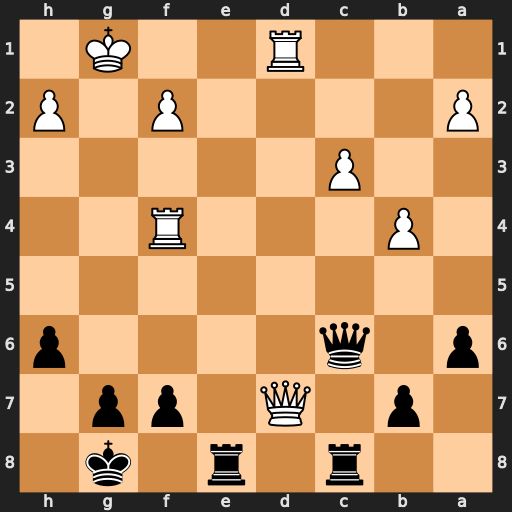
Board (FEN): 2r1r1k1/1p1Q1pp1/p1q4p/8/1P3R2/2P5/P4P1P/3R2K1
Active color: b
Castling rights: -
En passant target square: -
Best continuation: Re1+ Rxe1 Qxd7